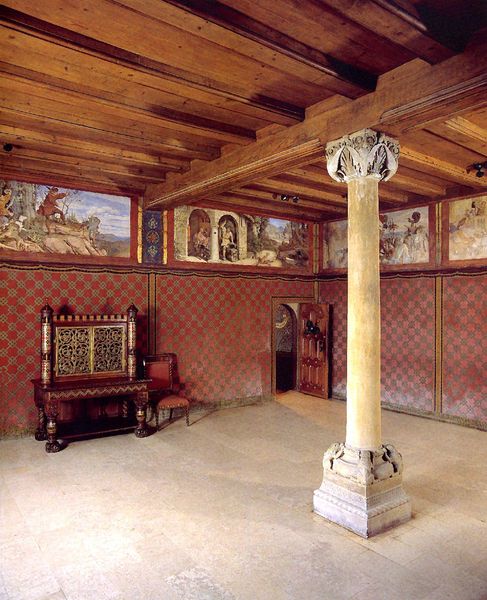
Titel: Palas
Standort: Eisenach, Wartburg (EU - D - Thüringen)
Schlagwörter: gemälde, weiß, holz, raum, stuhl, säule, tisch, tür, zimmer, schloss, malerei, teppich, wand, sockel, stein, innenraum, boden, decke, schrank, türe, bank, saal, fliessen, thron, tapete, wandteppich, wandmalerei, balken, deutsch, plinthe, foto, bögen, holztisch, burg, holzdecke, mosaik, altar, kapitell, intarsien, wandbilder, mittelalter, fresko, kabinett, basis, wandbild, quadrat, beichte, akanthus, akantus, balkendecke, wartburg, korinthische säule, spolie, n